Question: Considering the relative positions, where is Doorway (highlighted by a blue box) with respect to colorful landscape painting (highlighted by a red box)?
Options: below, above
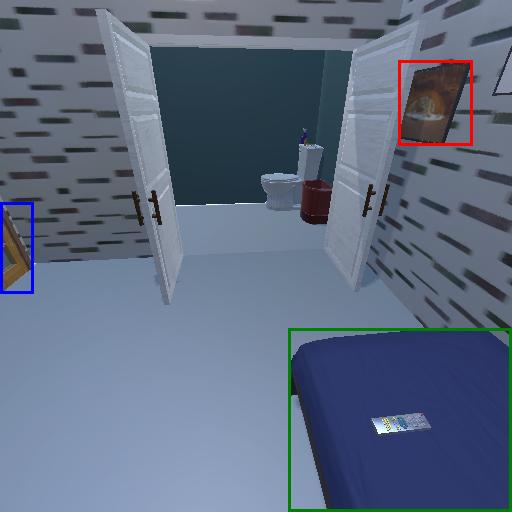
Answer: below